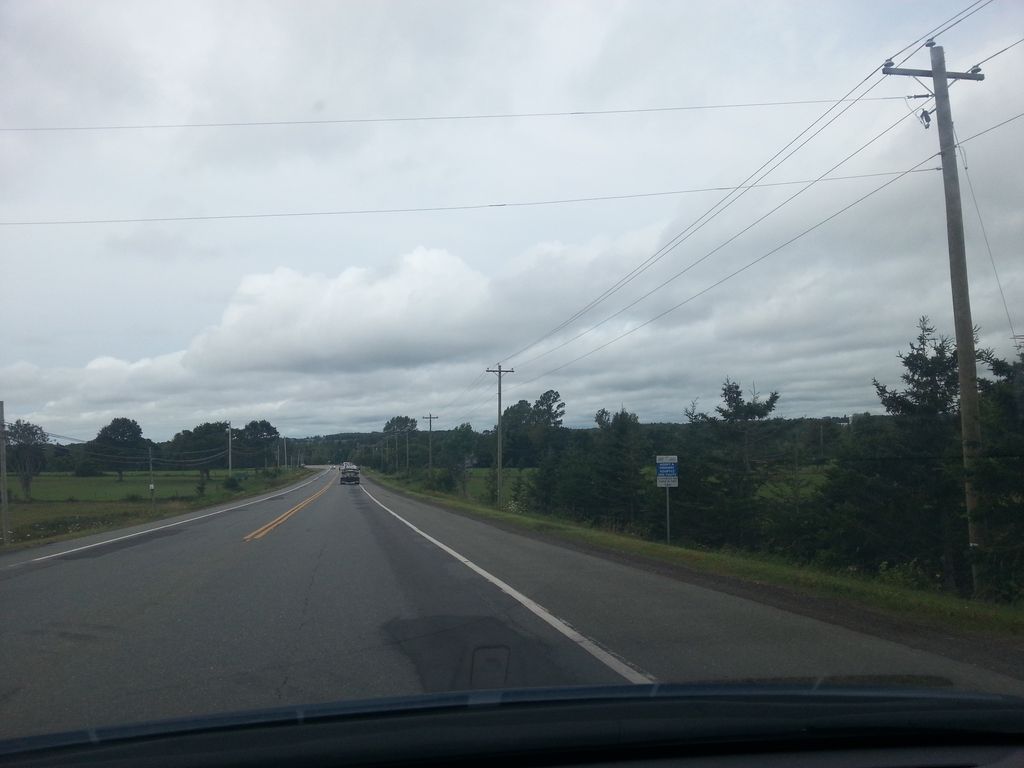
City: charlottetown